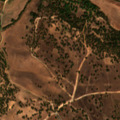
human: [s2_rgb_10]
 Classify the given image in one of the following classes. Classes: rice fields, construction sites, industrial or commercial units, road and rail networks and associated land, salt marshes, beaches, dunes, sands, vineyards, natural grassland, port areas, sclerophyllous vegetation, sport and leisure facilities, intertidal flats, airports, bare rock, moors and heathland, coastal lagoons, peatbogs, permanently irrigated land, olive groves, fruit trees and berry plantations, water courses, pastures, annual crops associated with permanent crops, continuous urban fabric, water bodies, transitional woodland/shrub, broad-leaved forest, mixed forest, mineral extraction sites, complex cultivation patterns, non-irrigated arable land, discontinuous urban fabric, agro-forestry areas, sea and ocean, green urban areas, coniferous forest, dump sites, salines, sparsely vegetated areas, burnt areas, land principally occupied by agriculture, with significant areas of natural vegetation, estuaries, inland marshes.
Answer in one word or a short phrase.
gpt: non-irrigated arable land, permanently irrigated land, pastures, agro-forestry areas, mixed forest